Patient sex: M
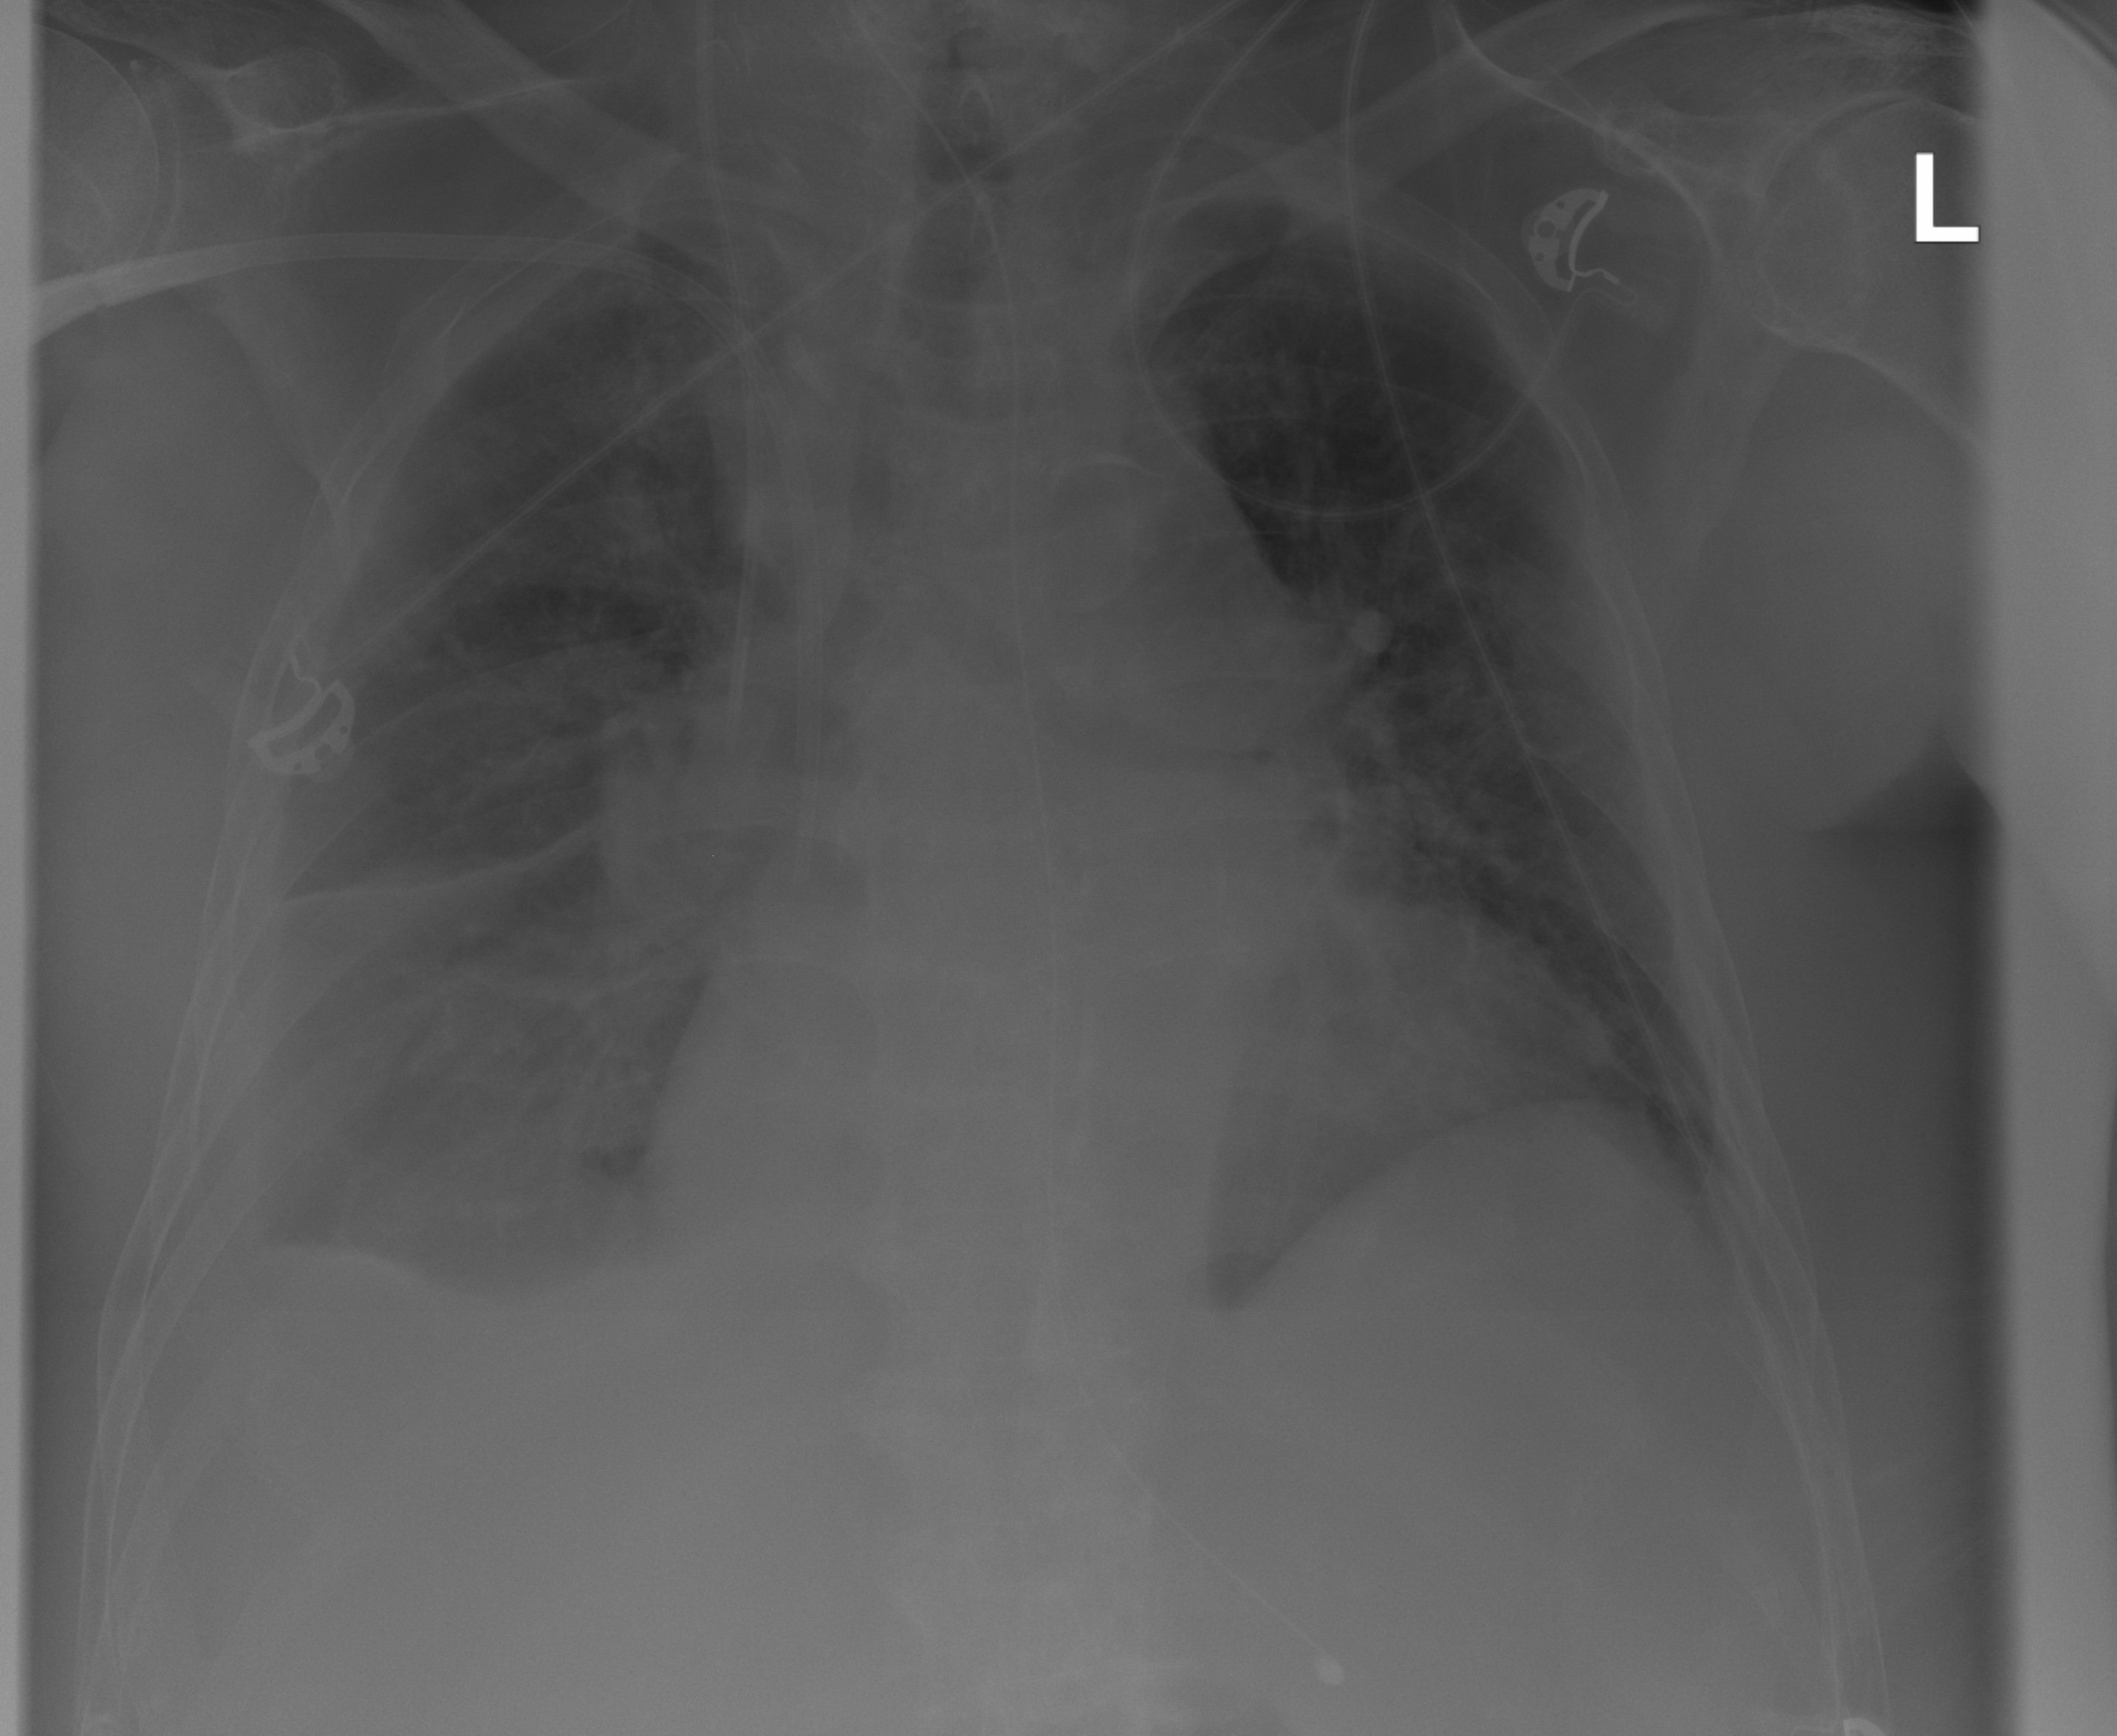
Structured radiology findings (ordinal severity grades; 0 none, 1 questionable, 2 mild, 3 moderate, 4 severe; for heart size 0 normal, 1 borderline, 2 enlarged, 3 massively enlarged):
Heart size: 2
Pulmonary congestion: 1
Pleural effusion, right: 2
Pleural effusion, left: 0
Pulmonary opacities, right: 1
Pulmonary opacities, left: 0
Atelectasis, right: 2
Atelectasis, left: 0